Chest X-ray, PA view. Patient: 17 years old, sex M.
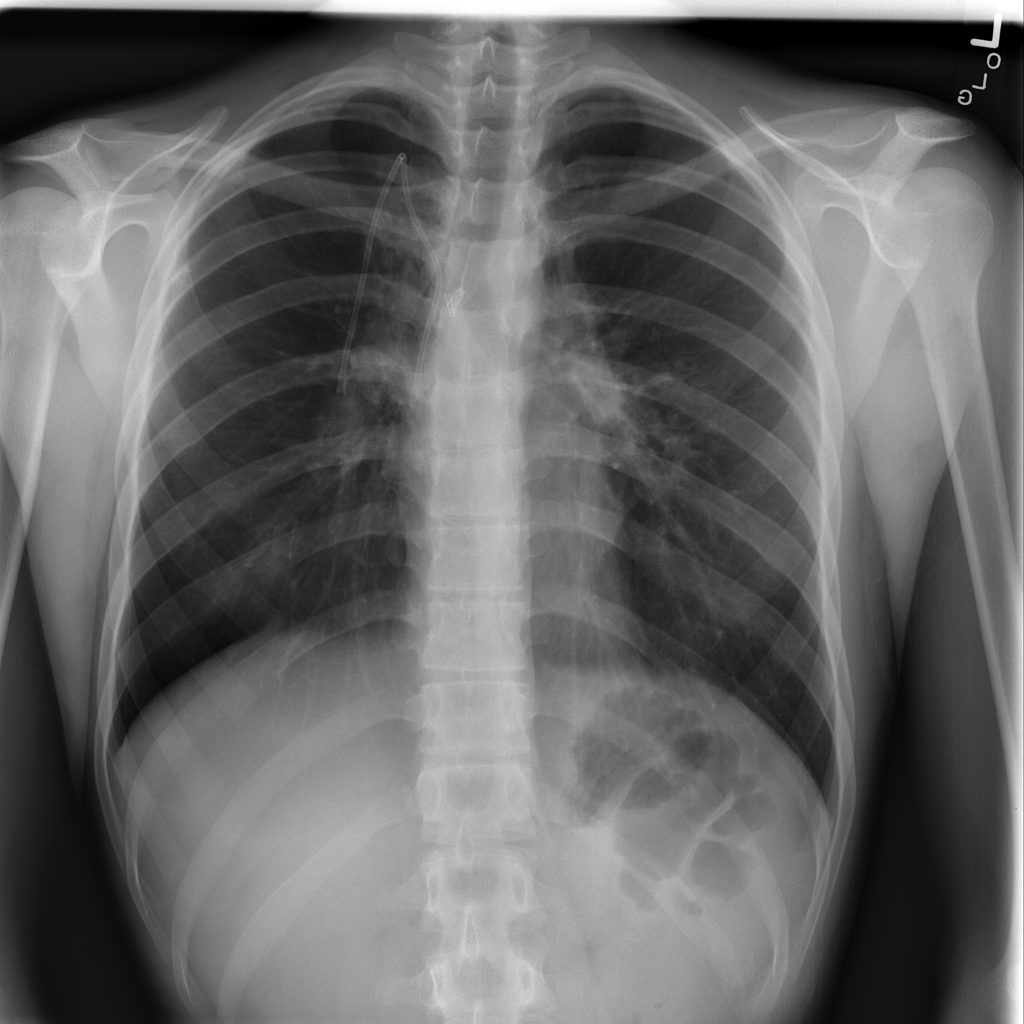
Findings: Fibrosis